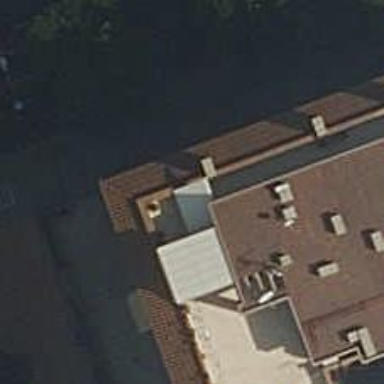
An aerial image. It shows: Restaurant.